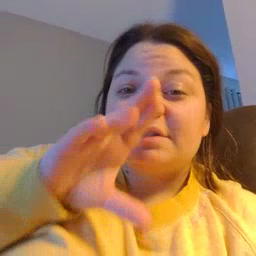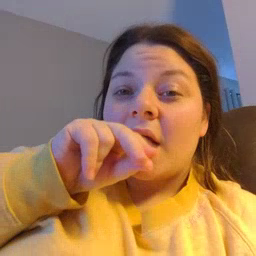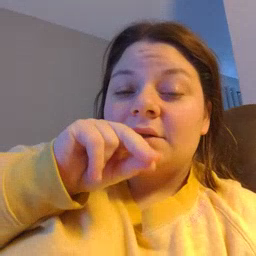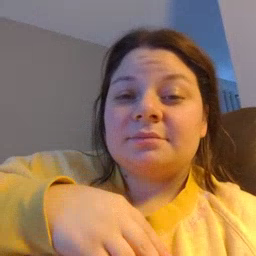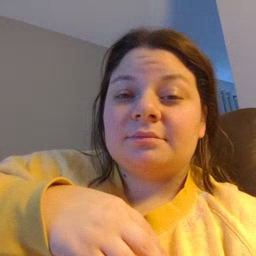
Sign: duck